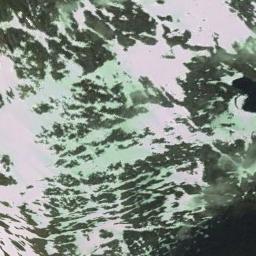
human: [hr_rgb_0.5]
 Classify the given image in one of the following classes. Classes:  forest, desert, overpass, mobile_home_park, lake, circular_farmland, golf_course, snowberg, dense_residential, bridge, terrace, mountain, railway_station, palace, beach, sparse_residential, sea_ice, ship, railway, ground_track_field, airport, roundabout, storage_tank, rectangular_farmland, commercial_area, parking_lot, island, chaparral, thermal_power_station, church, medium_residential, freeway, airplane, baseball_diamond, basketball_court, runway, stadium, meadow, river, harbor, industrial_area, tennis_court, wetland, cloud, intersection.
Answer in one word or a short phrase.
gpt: snowberg